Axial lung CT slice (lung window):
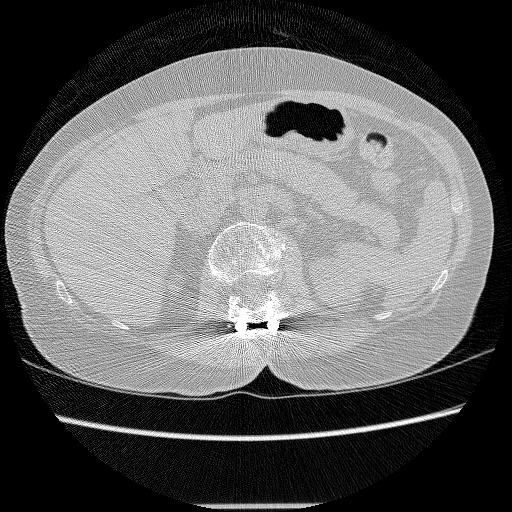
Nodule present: no